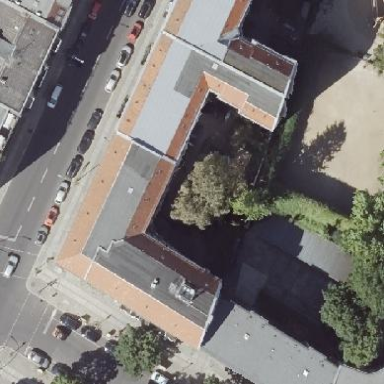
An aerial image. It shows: Unique apartment building with double saltbox roof shape.